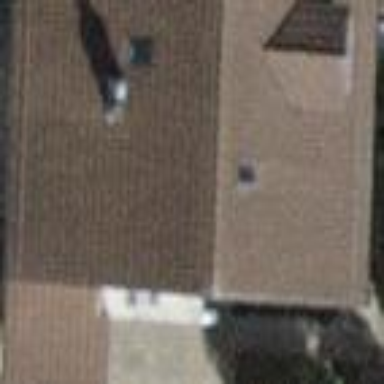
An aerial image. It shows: Building with tile roof.